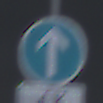
Verkehrszeichen: VorgeschriebeneFahrtrichtungGeradeaus
Zusatzzeichen unten: EinspurigeFahrzeugeFrei4
Umgebung: Outdoor, Suburban
Tageszeit: MorningAfternoon
Wetter: Overcast
Licht: Natural
Jahreszeit: NotSpecified
Kontrast: LowContrast